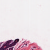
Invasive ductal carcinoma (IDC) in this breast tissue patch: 0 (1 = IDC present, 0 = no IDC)